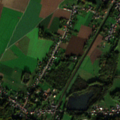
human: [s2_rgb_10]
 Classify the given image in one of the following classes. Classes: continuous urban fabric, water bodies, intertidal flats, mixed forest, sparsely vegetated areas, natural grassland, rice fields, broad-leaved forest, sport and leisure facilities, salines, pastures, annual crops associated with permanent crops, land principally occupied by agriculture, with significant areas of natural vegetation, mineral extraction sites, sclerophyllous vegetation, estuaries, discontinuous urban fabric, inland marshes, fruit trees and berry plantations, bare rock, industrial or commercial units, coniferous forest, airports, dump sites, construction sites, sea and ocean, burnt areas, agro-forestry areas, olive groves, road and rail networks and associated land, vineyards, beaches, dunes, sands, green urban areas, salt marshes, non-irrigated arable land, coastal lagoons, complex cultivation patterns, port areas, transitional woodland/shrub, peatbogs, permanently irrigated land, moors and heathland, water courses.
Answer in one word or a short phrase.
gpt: discontinuous urban fabric, non-irrigated arable land, complex cultivation patterns, land principally occupied by agriculture, with significant areas of natural vegetation, broad-leaved forest, mixed forest